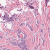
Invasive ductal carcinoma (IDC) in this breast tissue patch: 1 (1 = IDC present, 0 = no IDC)